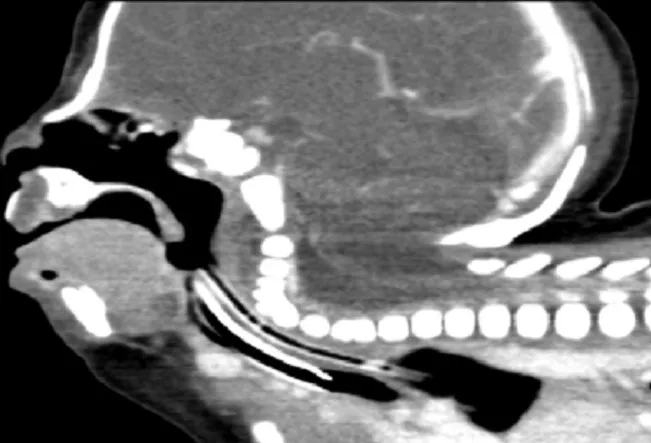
Severe hyperextension of the cervical spine. Fusion of 5th, 6th, & 7th cervical vertebrae. Widened foramen magnum and spinal canal.
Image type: radiology (ct)